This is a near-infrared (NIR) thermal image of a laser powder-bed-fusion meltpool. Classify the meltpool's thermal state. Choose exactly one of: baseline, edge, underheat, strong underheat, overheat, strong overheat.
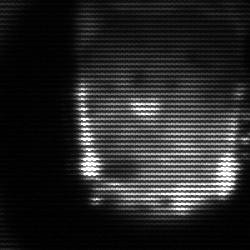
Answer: baseline